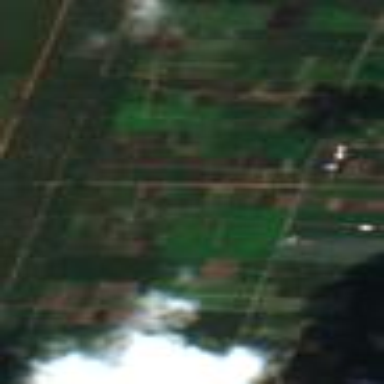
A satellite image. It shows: Farmland with rows of pineapple plants.